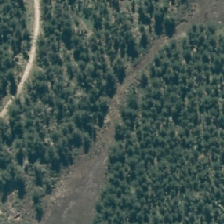
Land cover: herbaceous_freshwater_vege